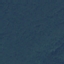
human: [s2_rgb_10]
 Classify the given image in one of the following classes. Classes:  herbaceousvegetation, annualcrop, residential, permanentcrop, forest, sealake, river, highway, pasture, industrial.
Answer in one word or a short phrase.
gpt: Forest